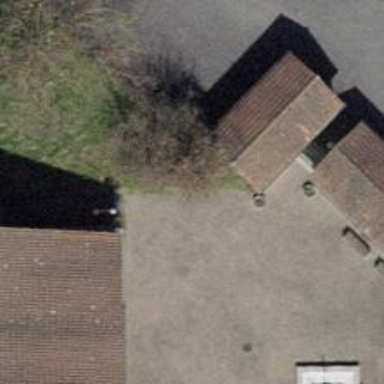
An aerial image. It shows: Footway made of paving stones.